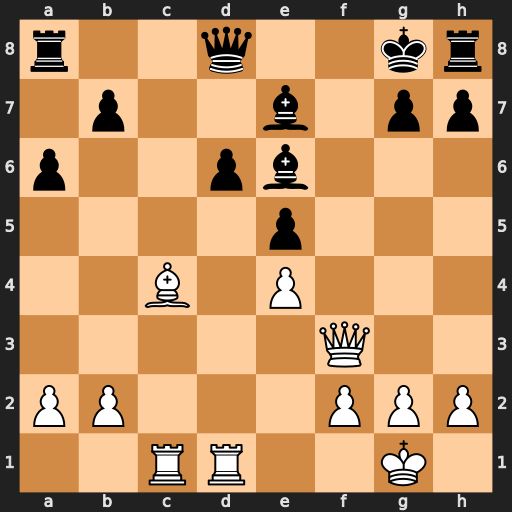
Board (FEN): r2q2kr/1p2b1pp/p2pb3/4p3/2B1P3/5Q2/PP3PPP/2RR2K1
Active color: w
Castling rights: -
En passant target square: -
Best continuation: Bxe6#